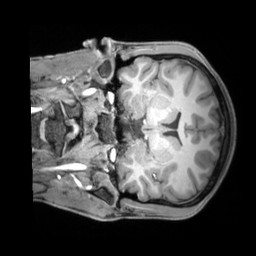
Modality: T1w
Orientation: coronal
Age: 24
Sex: male
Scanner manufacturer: siemens
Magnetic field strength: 3 T
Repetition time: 1.97 s
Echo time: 0.00206 s